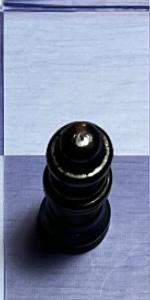
Label: Queen_Black